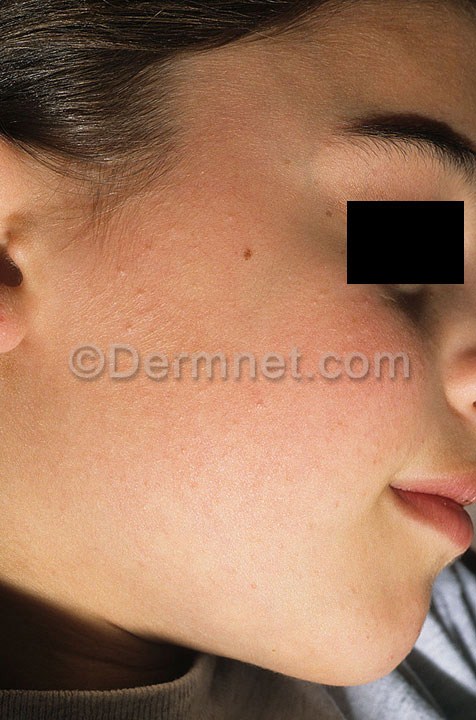
Disease: Atopic Dermatitis Photos